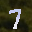
Label: 7